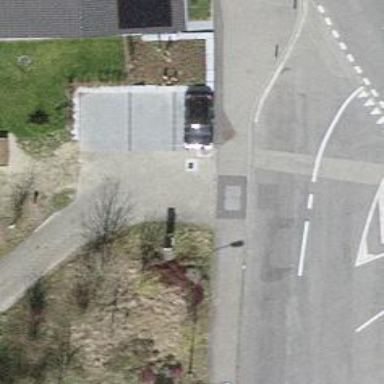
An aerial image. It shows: Sidewalk.